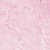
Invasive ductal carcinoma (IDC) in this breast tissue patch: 0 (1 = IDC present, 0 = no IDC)